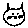
Label: cat